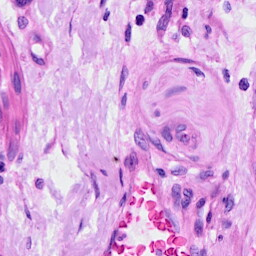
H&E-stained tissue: Ovarian